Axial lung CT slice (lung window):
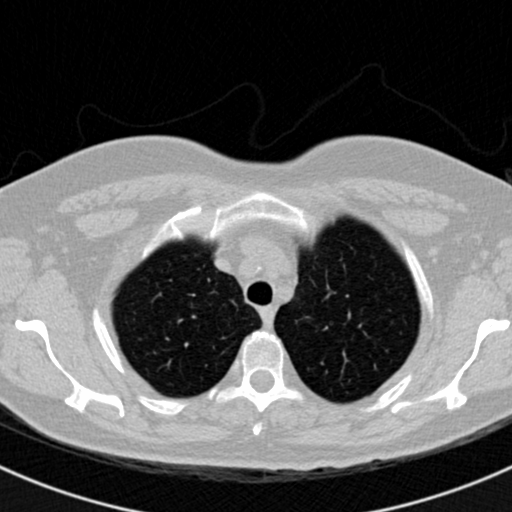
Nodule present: no